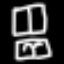
Label: pants